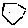
Label: hexagon